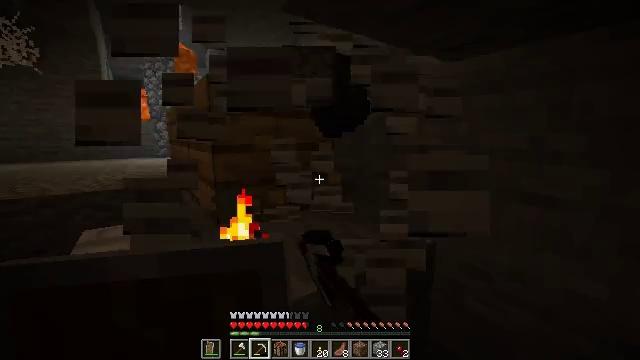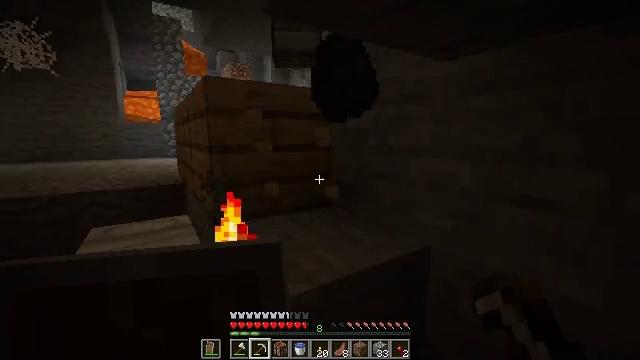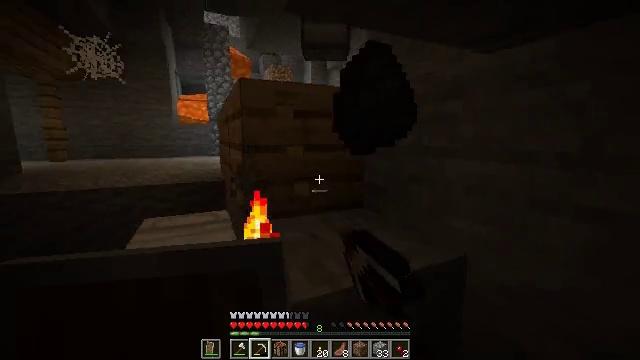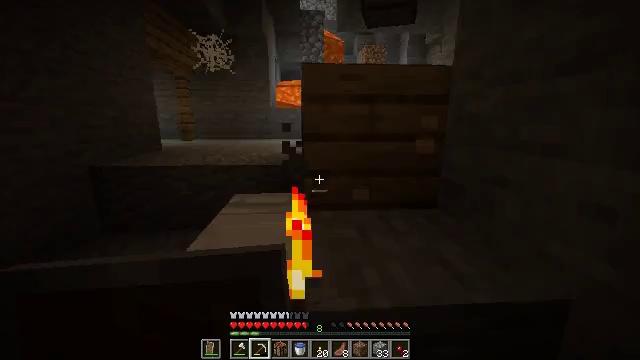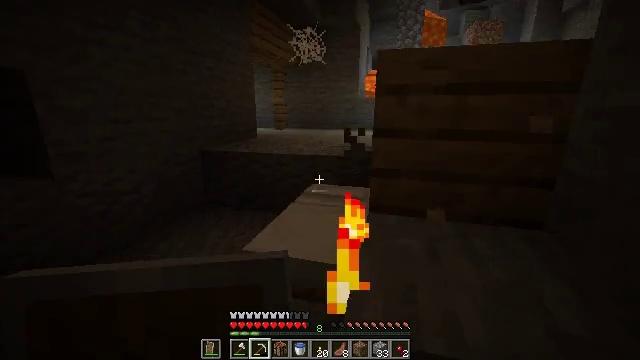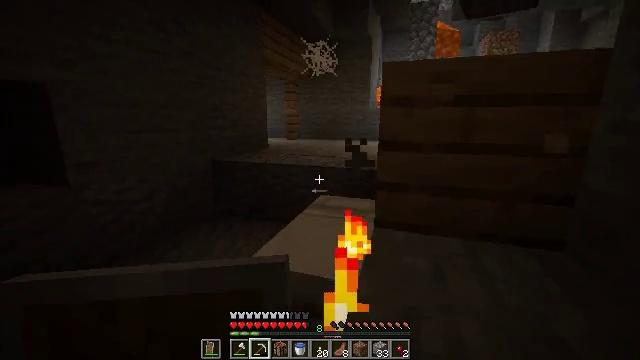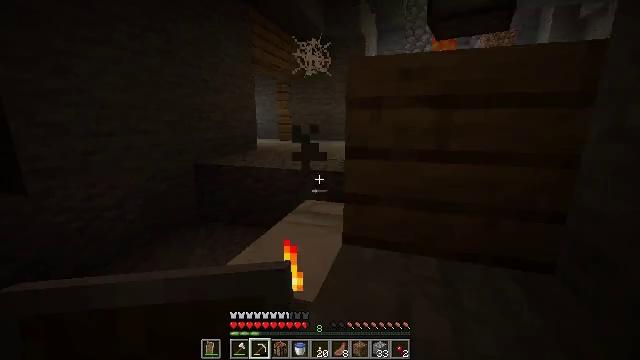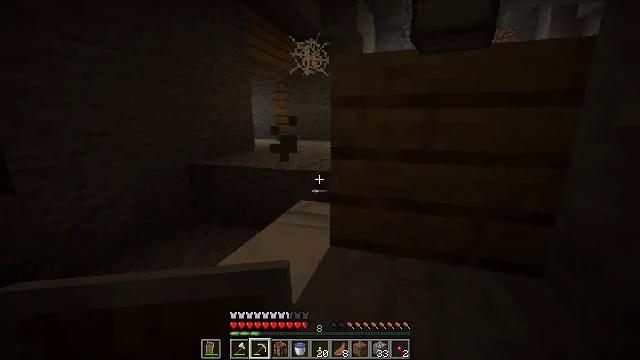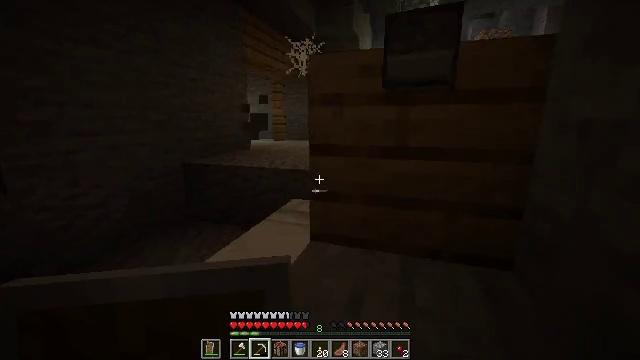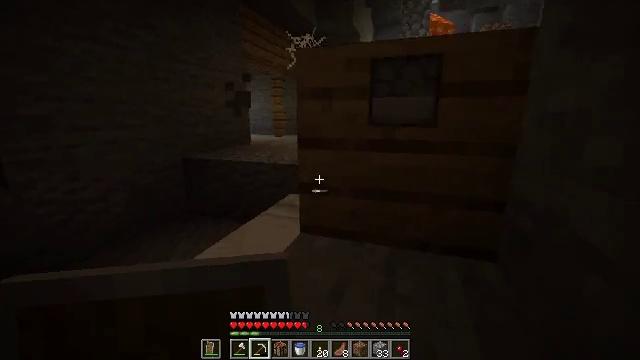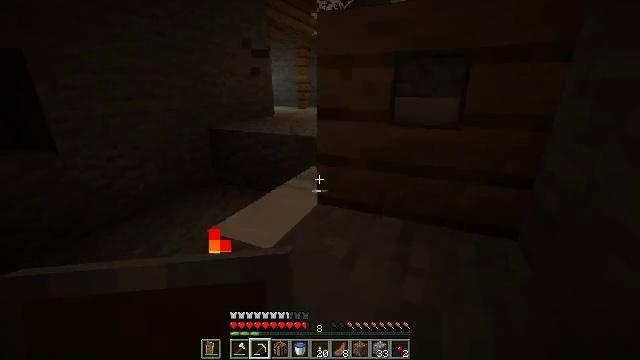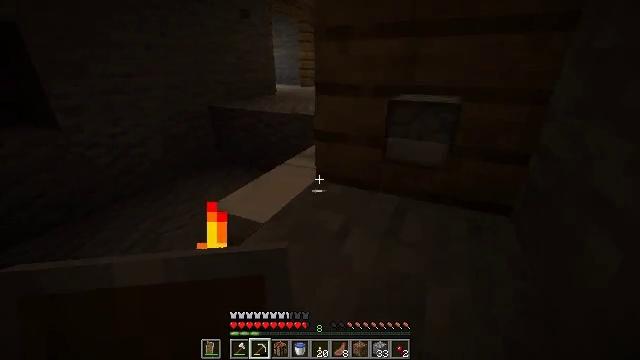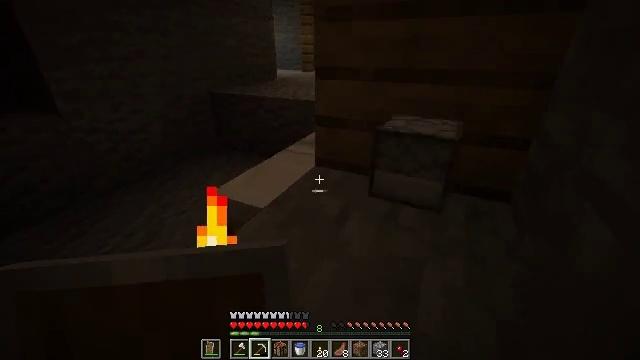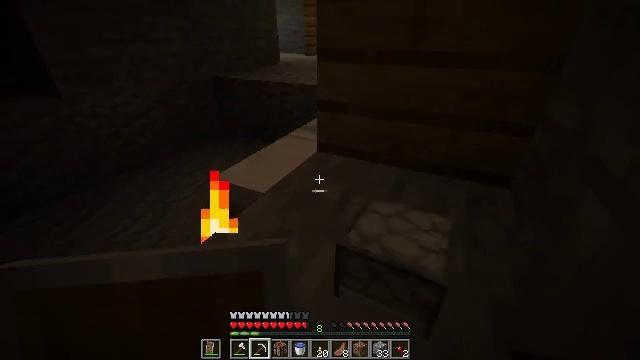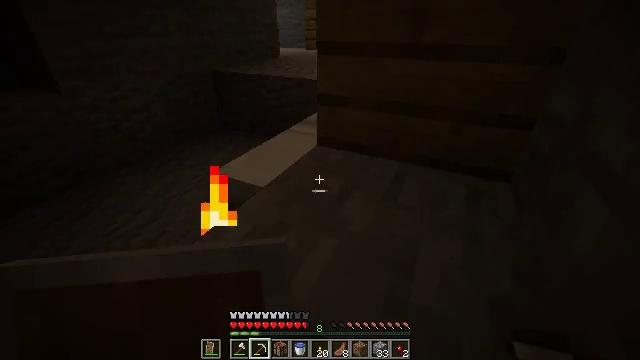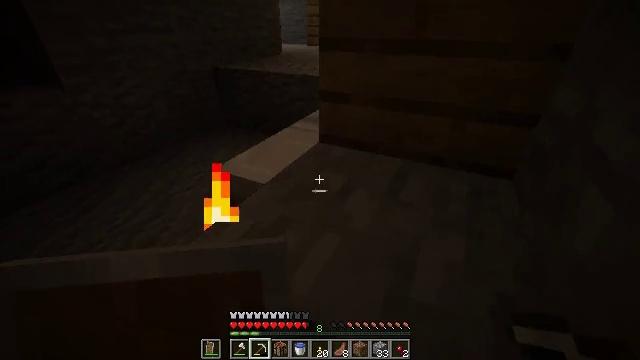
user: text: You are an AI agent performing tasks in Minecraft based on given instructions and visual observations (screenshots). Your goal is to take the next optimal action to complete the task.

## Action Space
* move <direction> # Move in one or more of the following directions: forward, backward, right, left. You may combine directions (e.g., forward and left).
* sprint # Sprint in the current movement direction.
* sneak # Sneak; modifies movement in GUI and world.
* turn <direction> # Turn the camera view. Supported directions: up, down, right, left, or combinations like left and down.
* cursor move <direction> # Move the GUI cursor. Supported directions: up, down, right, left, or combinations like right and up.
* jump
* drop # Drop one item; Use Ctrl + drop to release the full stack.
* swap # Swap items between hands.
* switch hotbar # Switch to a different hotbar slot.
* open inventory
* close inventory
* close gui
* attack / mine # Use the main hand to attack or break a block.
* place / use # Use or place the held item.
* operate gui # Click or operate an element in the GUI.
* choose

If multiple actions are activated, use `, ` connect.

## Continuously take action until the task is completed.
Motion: motion action
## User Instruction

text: Pick up the white bed by breaking it.
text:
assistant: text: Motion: move right, turn left, attack / mine
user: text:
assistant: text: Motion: move forward and move right, turn left
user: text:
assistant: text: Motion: move forward and move right, turn left and down
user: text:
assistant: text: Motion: move forward and move right, turn left and down
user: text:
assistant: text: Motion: move forward and move right, turn left and up
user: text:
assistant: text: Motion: move forward and move right
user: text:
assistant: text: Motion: move forward and move right
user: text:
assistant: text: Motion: move forward and move right
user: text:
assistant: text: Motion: no_op
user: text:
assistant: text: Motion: turn left and down
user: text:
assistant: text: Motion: turn down
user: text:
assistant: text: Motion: turn down
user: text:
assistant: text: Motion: turn down
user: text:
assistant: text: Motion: turn down
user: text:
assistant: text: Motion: no_op
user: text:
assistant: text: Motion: no_op
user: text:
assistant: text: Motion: move forward
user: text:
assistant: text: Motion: move forward and move left, turn left
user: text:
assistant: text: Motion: move forward and move left, turn left and up
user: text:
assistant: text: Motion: move forward and move left, turn left
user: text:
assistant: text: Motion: move forward and move left, turn right and down
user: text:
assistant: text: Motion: move forward and move left, turn right and down
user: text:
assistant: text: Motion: move forward and move left, turn right and down
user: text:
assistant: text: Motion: move forward, turn right
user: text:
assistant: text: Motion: move forward, turn right
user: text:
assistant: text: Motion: move forward, turn right
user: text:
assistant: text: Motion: move forward, switch to hotbar 1
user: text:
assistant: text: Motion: move forward, turn right and down, switch to hotbar 1
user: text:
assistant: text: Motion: move forward, turn right and down, attack / mine, switch to hotbar 1
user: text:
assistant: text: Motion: move forward, turn right and down, attack / mine